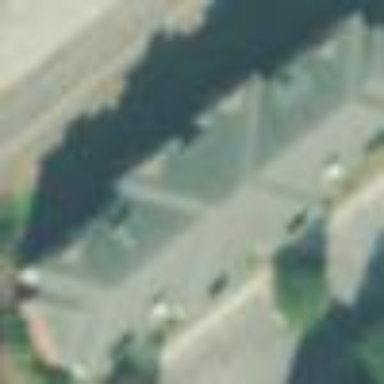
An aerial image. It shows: Dormitory building.